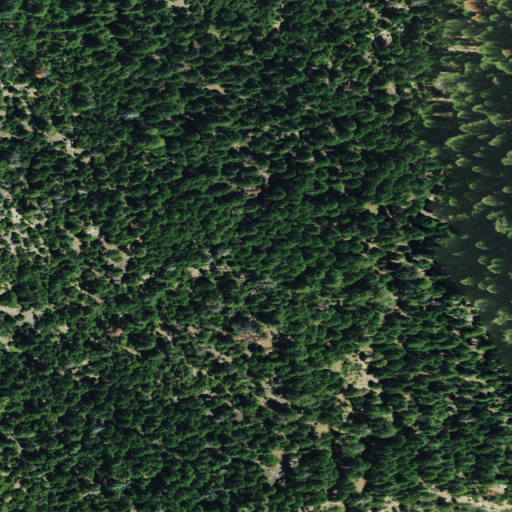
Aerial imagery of ridge(s) in California named Mule Ridge containing grassland, evergreen forest, and open development